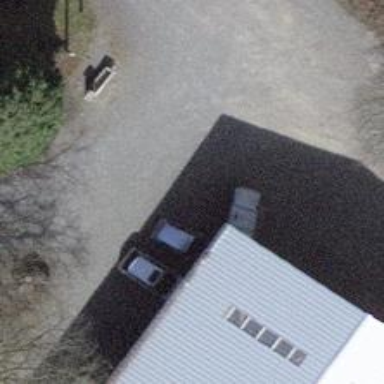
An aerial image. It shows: Parking area with surface.